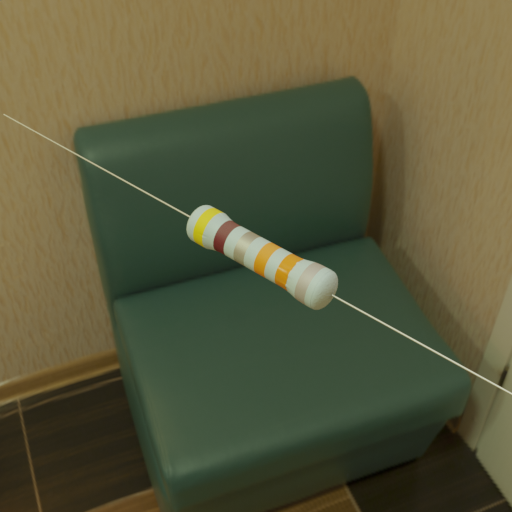
Resistor colour bands (in order): yellow, brown, silver, orange, orange, silver